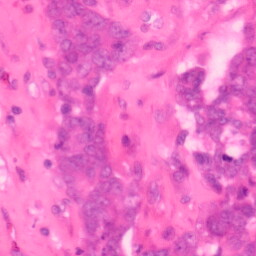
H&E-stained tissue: Colon